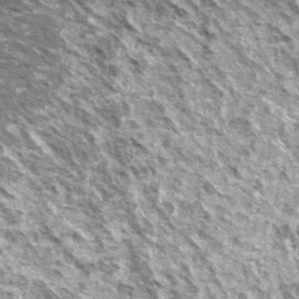
Label: frost